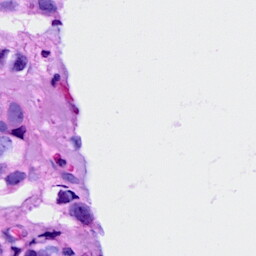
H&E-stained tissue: Breast